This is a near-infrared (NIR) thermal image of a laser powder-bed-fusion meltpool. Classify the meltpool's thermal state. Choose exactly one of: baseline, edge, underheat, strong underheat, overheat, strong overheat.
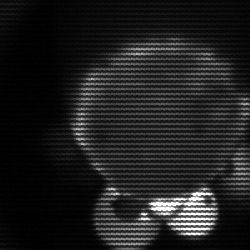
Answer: edge